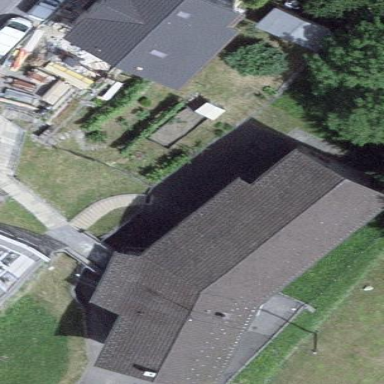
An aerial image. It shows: School building.